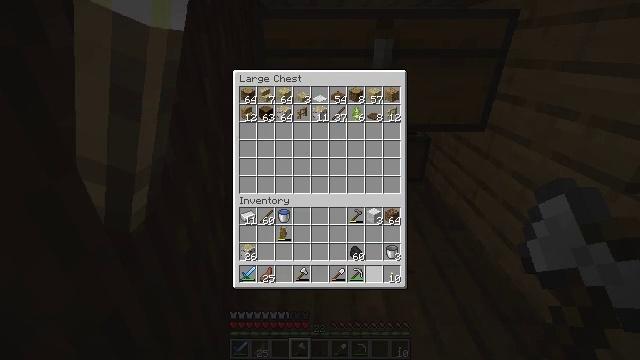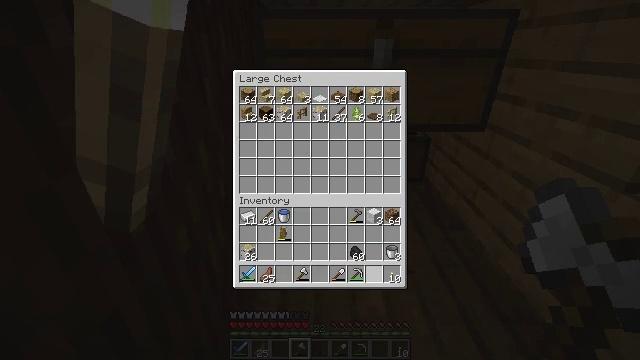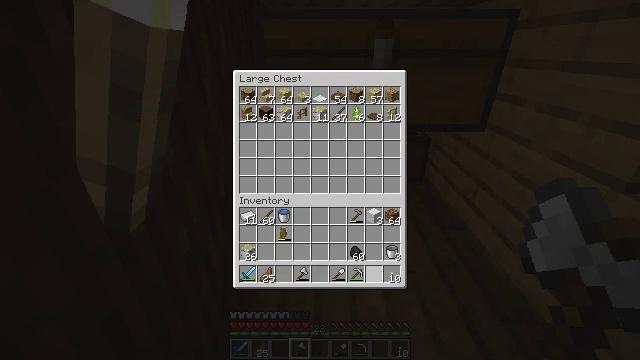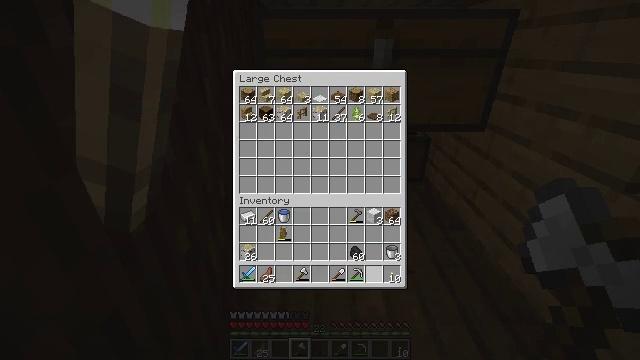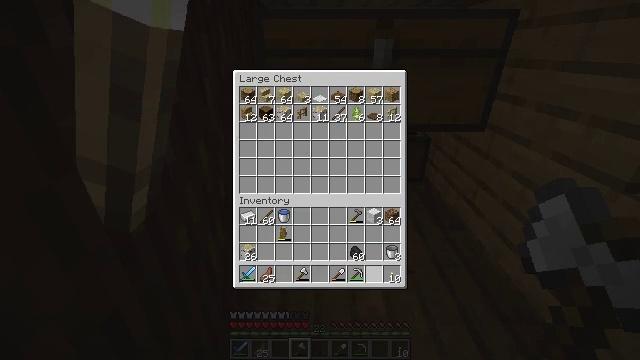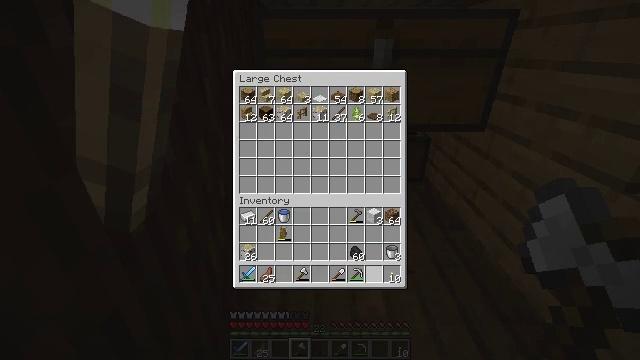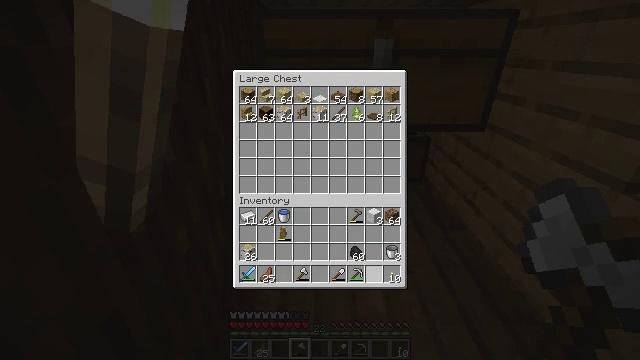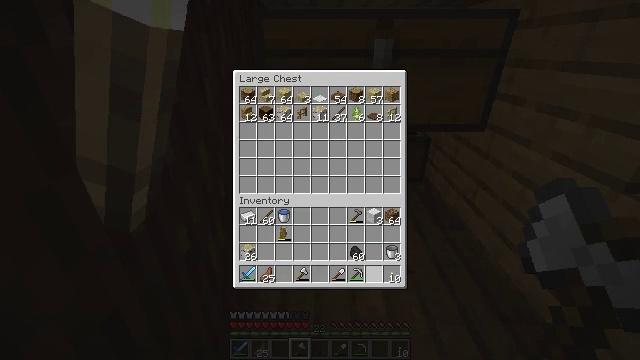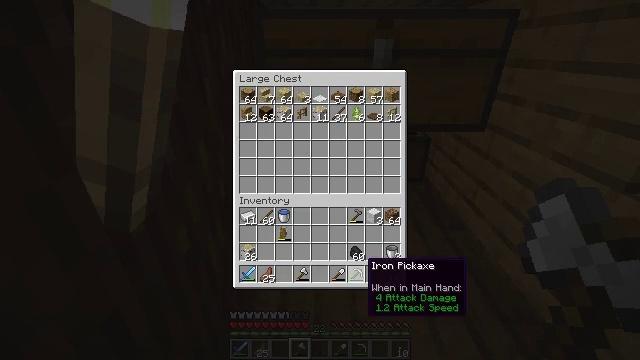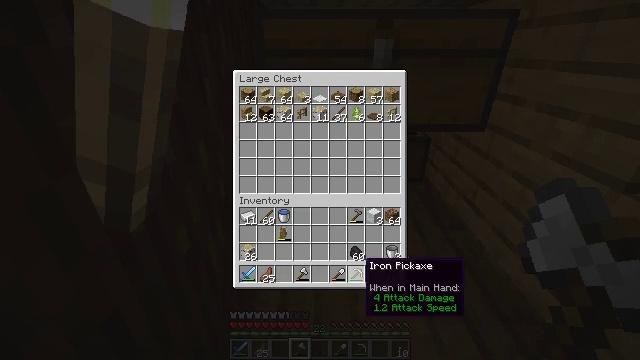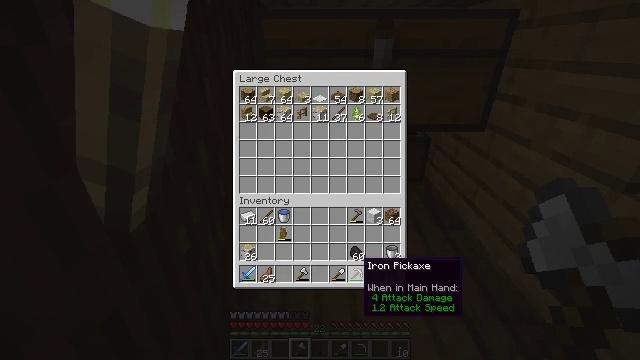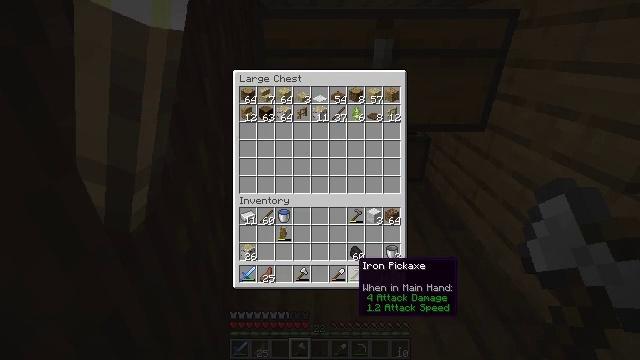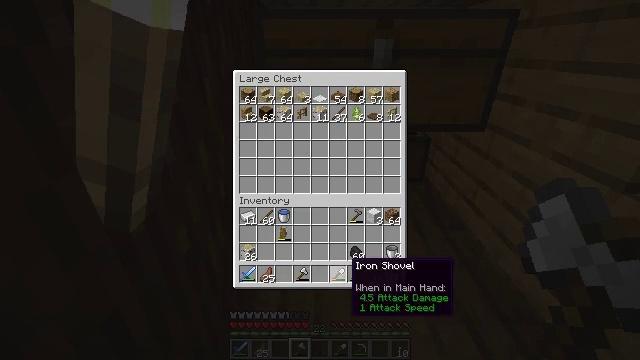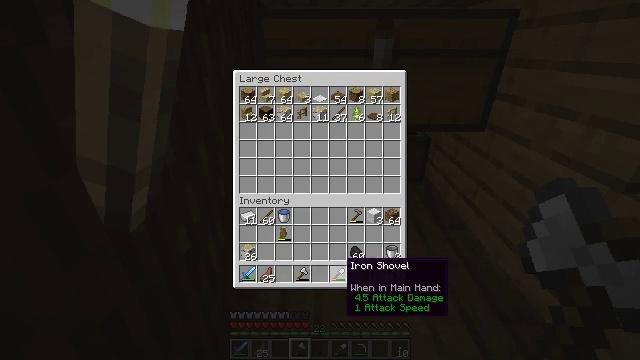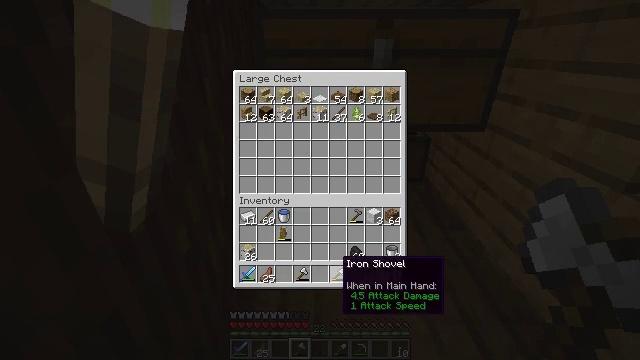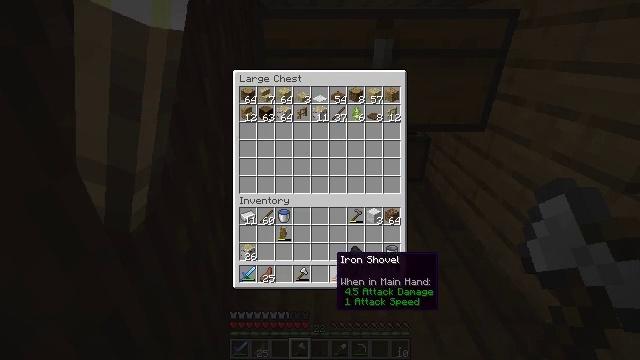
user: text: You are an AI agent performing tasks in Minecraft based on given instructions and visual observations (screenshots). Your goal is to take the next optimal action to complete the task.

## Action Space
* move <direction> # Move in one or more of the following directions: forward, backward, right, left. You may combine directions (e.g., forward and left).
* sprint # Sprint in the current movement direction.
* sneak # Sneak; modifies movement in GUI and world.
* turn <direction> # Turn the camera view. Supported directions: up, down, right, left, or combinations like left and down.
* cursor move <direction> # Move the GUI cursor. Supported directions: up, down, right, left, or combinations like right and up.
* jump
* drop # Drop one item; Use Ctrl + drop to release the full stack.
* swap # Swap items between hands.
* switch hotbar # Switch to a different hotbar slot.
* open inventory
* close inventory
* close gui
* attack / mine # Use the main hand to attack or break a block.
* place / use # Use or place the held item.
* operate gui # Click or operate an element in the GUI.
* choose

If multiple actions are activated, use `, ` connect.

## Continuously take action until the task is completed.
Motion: motion action
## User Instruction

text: Attack the nether wart block to break it.
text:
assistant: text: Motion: sneak
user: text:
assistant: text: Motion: sneak
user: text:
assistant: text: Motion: sneak
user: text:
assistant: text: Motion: sneak
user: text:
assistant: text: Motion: sneak
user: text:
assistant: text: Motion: sneak
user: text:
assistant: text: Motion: sneak
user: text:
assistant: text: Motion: sneak
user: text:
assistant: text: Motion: sneak
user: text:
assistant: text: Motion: sneak
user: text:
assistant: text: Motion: sneak
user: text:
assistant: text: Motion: cursor move left
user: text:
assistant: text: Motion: no_op
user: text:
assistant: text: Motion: no_op
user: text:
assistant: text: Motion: no_op
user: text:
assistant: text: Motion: no_op
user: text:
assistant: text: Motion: no_op
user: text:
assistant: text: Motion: no_op
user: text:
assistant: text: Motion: no_op
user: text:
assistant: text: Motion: no_op
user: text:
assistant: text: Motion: no_op
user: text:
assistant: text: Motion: cursor move left
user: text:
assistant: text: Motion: no_op
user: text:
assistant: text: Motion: no_op
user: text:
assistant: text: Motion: no_op
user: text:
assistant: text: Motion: no_op
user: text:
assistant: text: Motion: no_op
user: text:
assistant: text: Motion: no_op
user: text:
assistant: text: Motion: no_op
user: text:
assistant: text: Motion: no_op